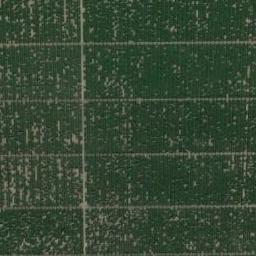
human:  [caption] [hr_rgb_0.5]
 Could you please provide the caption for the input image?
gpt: Several dirt roads are in rectangular farmlands .

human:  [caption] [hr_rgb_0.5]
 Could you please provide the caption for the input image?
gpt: Ten neatly arranged green rectangular farm fields .

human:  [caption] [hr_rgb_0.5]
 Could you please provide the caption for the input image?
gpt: There are some green rectangular farmland .

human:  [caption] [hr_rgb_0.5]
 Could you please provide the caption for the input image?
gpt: Several green rectangular farmlands are neatly arranged on the ground .

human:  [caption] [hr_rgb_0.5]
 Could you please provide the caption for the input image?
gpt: There are green rectangular farmlands of the same size .